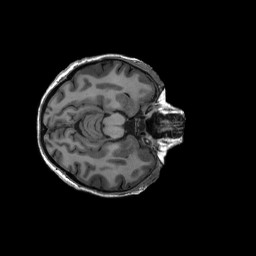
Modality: T1w
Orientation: axial
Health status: ill
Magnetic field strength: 3 T